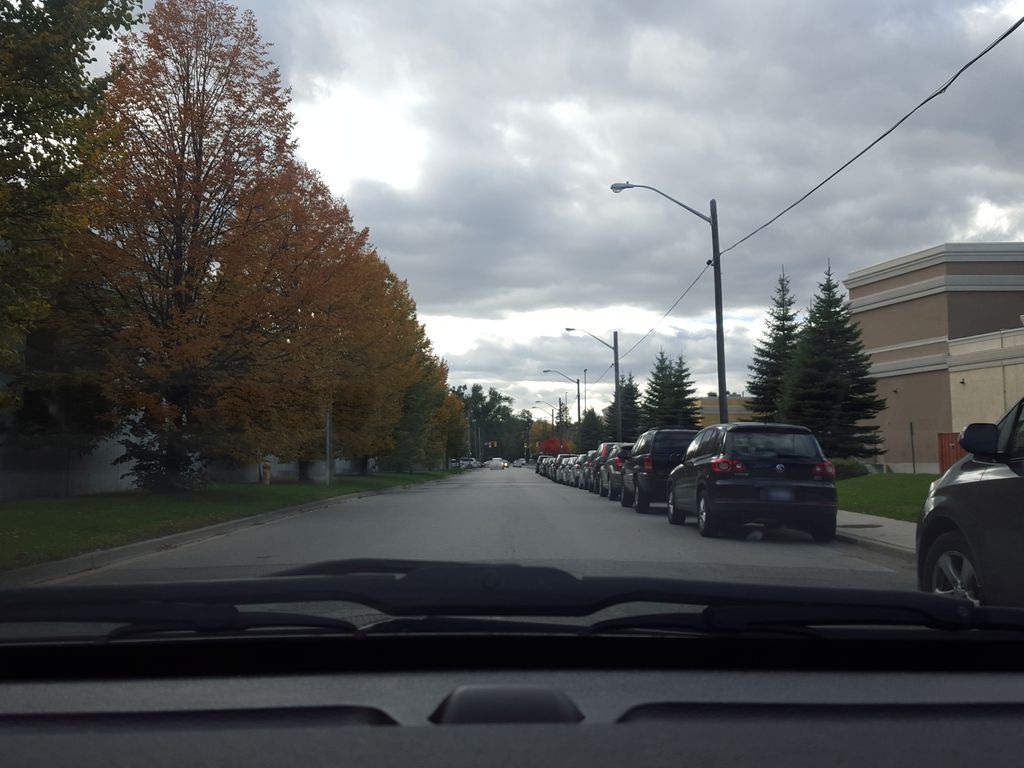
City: toronto